Question: Does anyone know how (if possible) I can find out how much capacity (mAh) is remaining in an iPhone battery at any given time?

Something like the program above?
Is there a value stored in a plist somewhere??
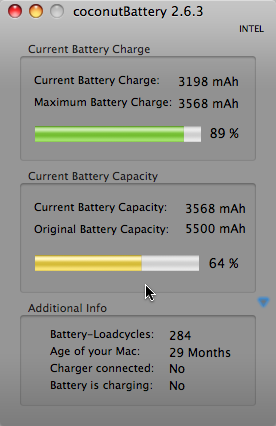
Answer: couple ways,
- pre 3.0 sdk: <URL>
to gauge the mAh you could check the battery level over time using that method.
3.0 has added an event to do that:
'''
[[NSNotificationCenter defaultCenter] addObserver:self
selector:@selector(batteryChanged:)
name:@"UIDeviceBatteryLevelDidChangeNotification" object:device];
'''
in general, measuring the open circuit voltage or current is used to gauge the state of charge by the hardware. the capacity of the bat will shrink over time, so 100% will indicate no more charge can be stored, even tho the capacity is lower than a new iphone battery.